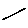
Label: line